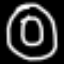
Label: donut